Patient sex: F
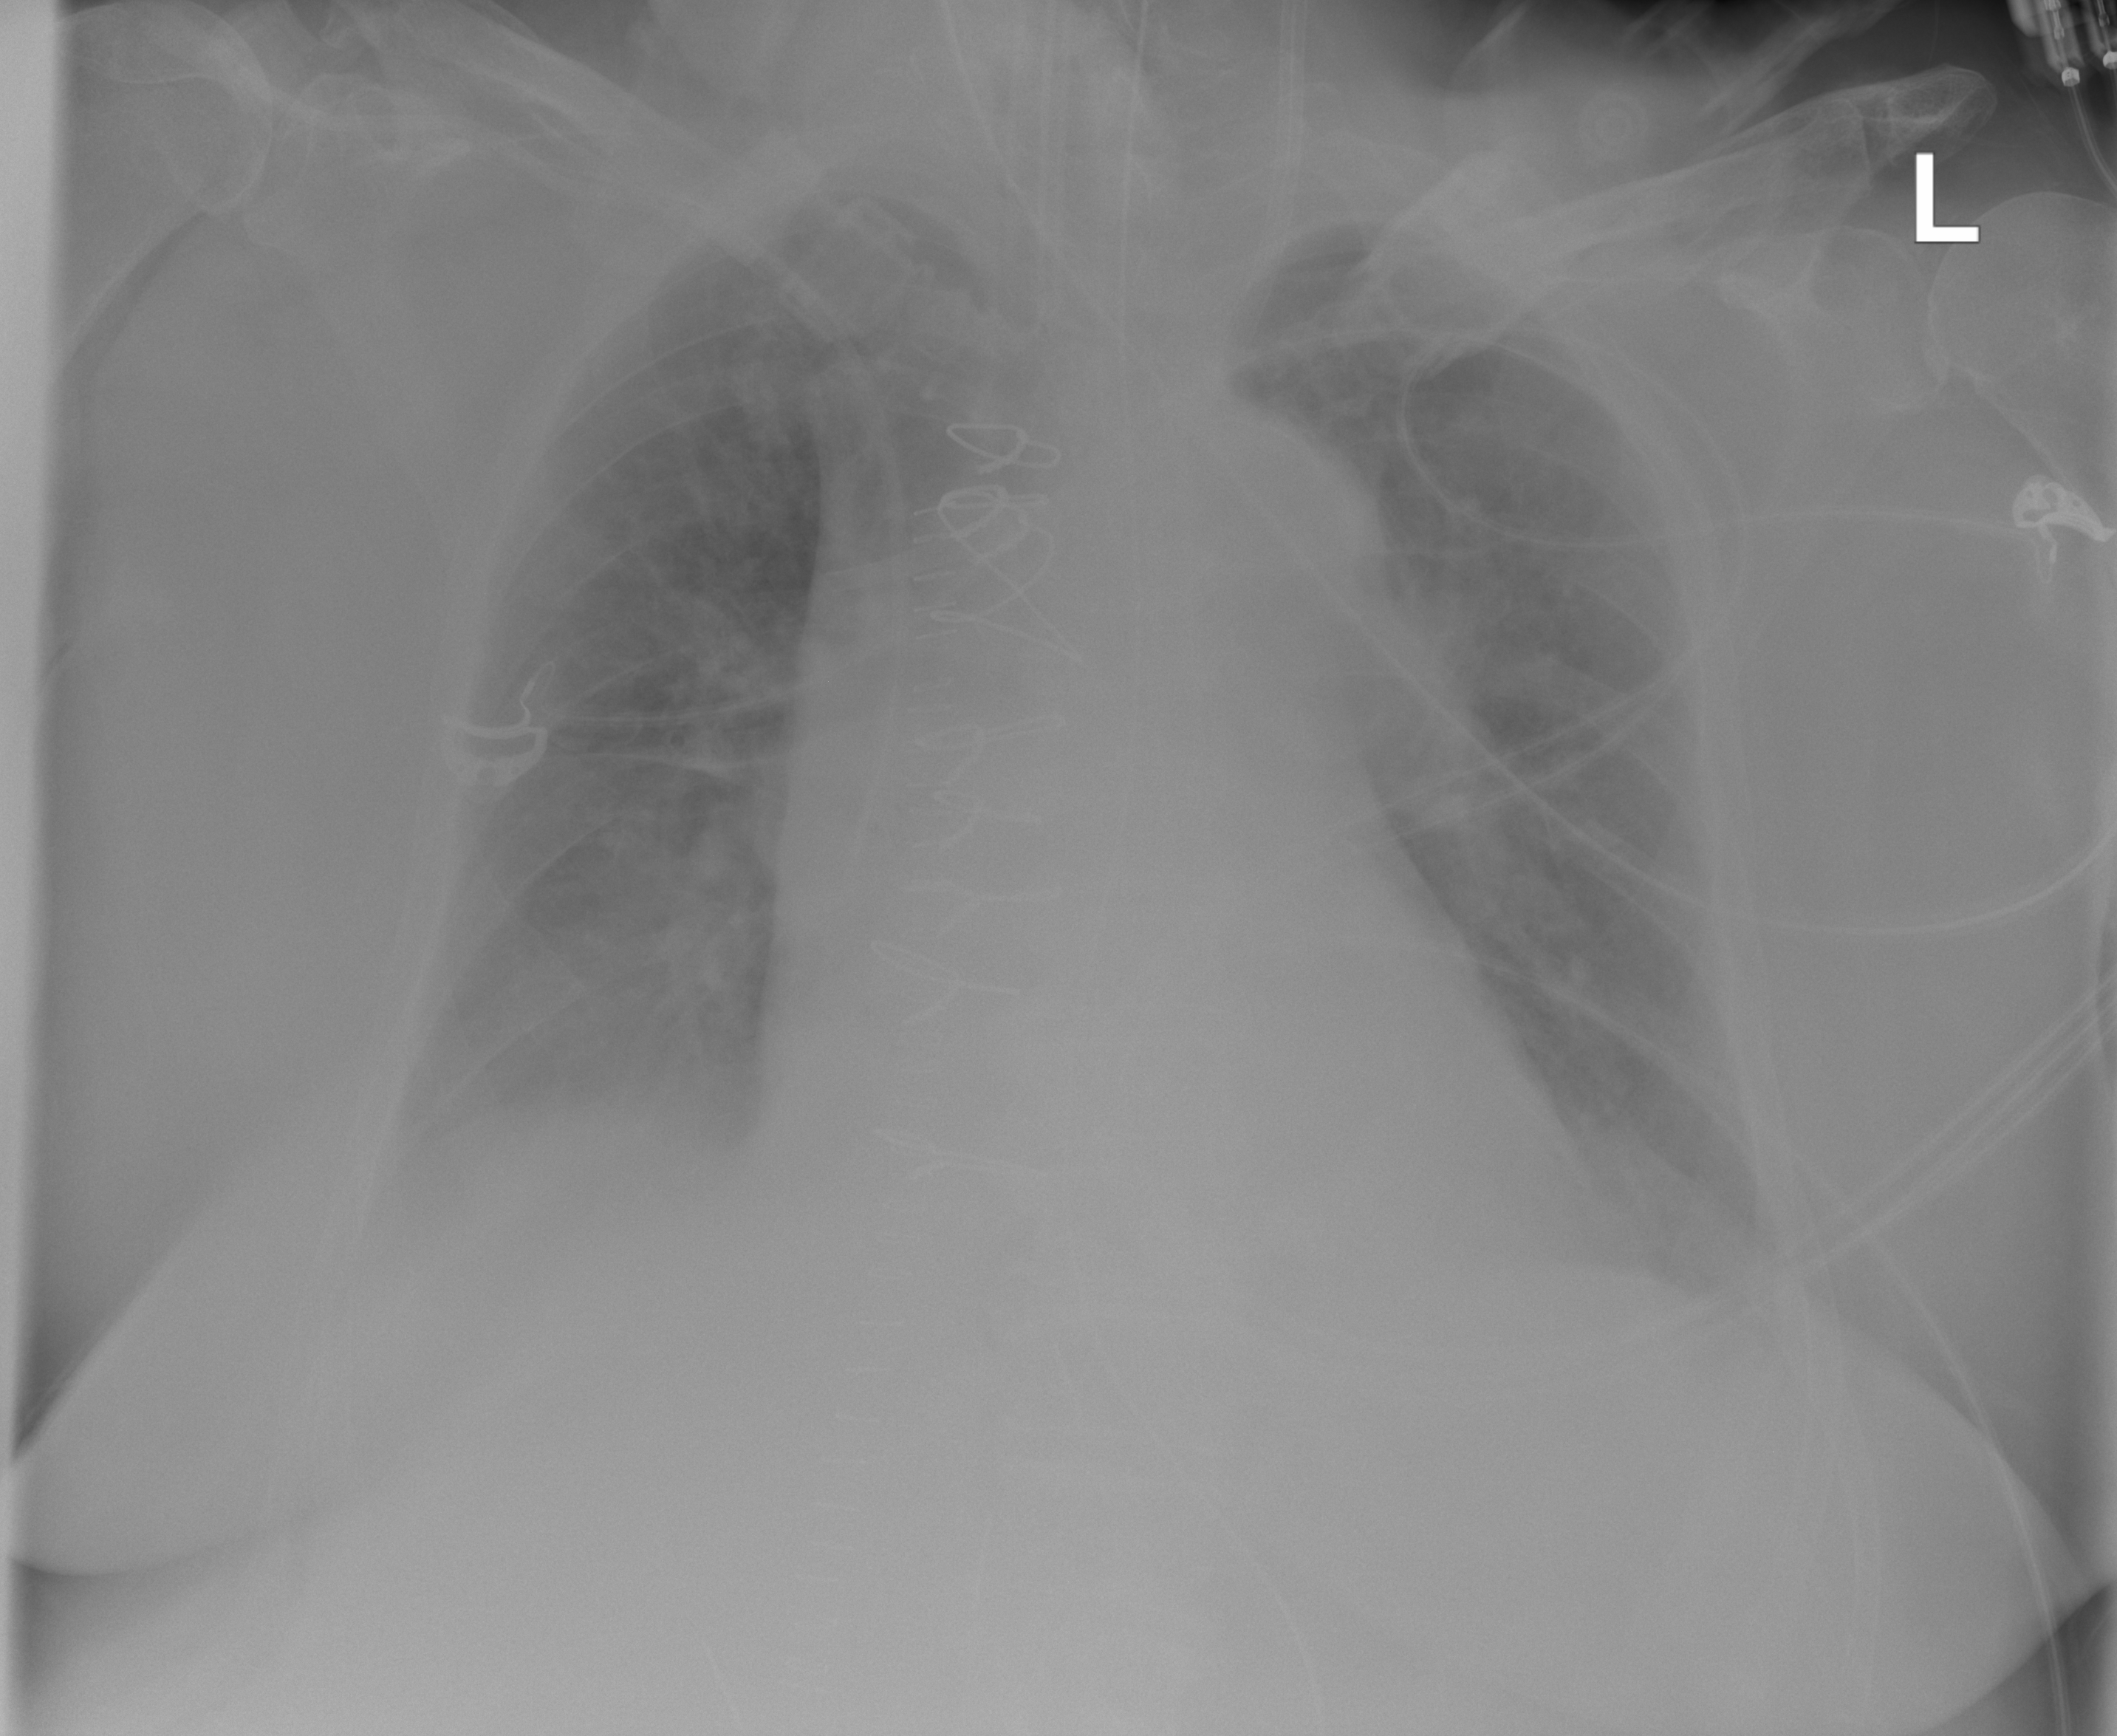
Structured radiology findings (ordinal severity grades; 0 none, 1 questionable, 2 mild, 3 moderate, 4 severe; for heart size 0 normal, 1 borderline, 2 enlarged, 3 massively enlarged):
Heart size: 2
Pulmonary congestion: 1
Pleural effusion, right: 1
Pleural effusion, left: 1
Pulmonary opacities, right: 0
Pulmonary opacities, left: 0
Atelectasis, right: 1
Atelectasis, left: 2